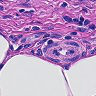
Metastatic tissue present: yes